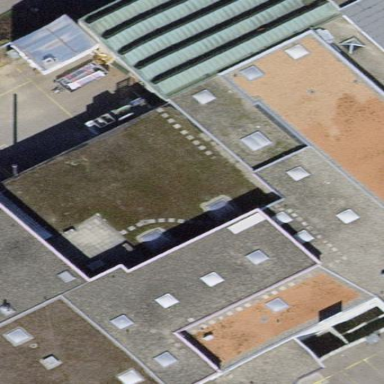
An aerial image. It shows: Industrial building.